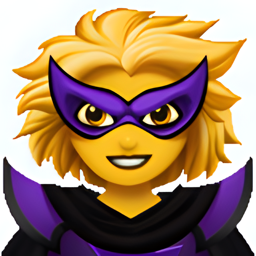
Name: woman supervillain
Emoji: 🦹‍♀️
Group: People & Body
Sub-group: person-fantasy